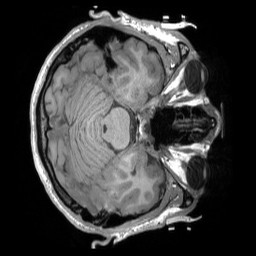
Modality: T1w
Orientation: axial
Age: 29
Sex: male